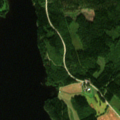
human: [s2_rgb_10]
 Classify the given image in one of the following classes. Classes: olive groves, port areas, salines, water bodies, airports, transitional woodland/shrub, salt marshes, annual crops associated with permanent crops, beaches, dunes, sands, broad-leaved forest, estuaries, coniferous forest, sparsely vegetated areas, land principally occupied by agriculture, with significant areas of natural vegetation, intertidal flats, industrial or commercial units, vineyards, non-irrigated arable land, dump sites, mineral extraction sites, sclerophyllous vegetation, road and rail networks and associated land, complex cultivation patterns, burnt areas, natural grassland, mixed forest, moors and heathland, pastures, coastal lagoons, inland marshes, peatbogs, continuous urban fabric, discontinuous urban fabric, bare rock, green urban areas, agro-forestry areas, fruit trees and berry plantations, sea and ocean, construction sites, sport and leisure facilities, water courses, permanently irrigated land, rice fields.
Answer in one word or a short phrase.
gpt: land principally occupied by agriculture, with significant areas of natural vegetation, mixed forest, water bodies